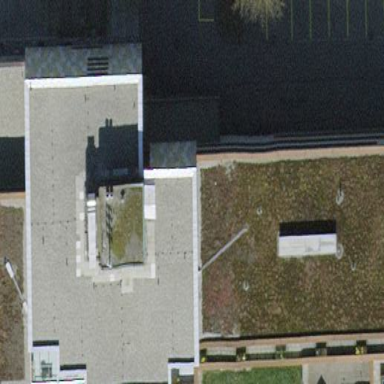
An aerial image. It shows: Nursing home building.